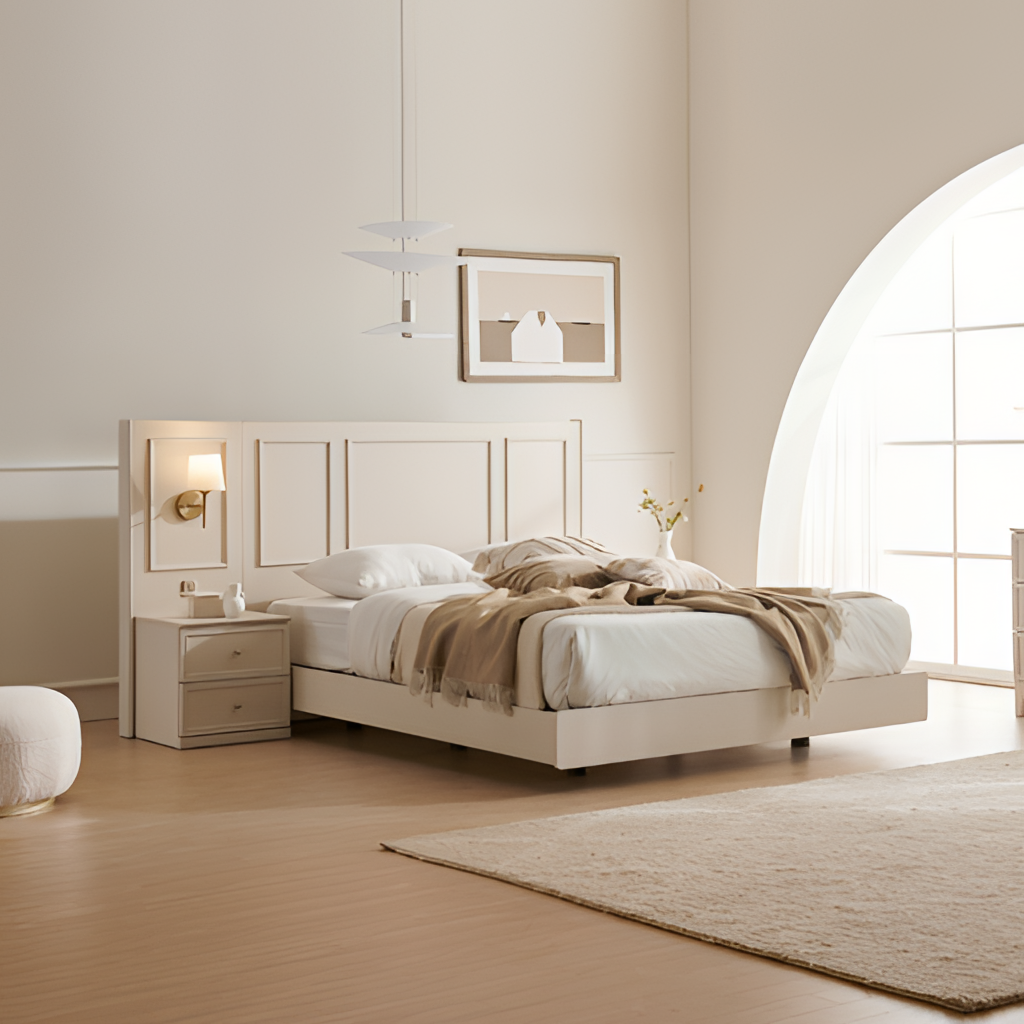
bedroom, beige wood illuminated headboard bed, minimalistic, paint wallpaper, with solid pattern, laminate flooring, with plank pattern